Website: lowes
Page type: billing-address
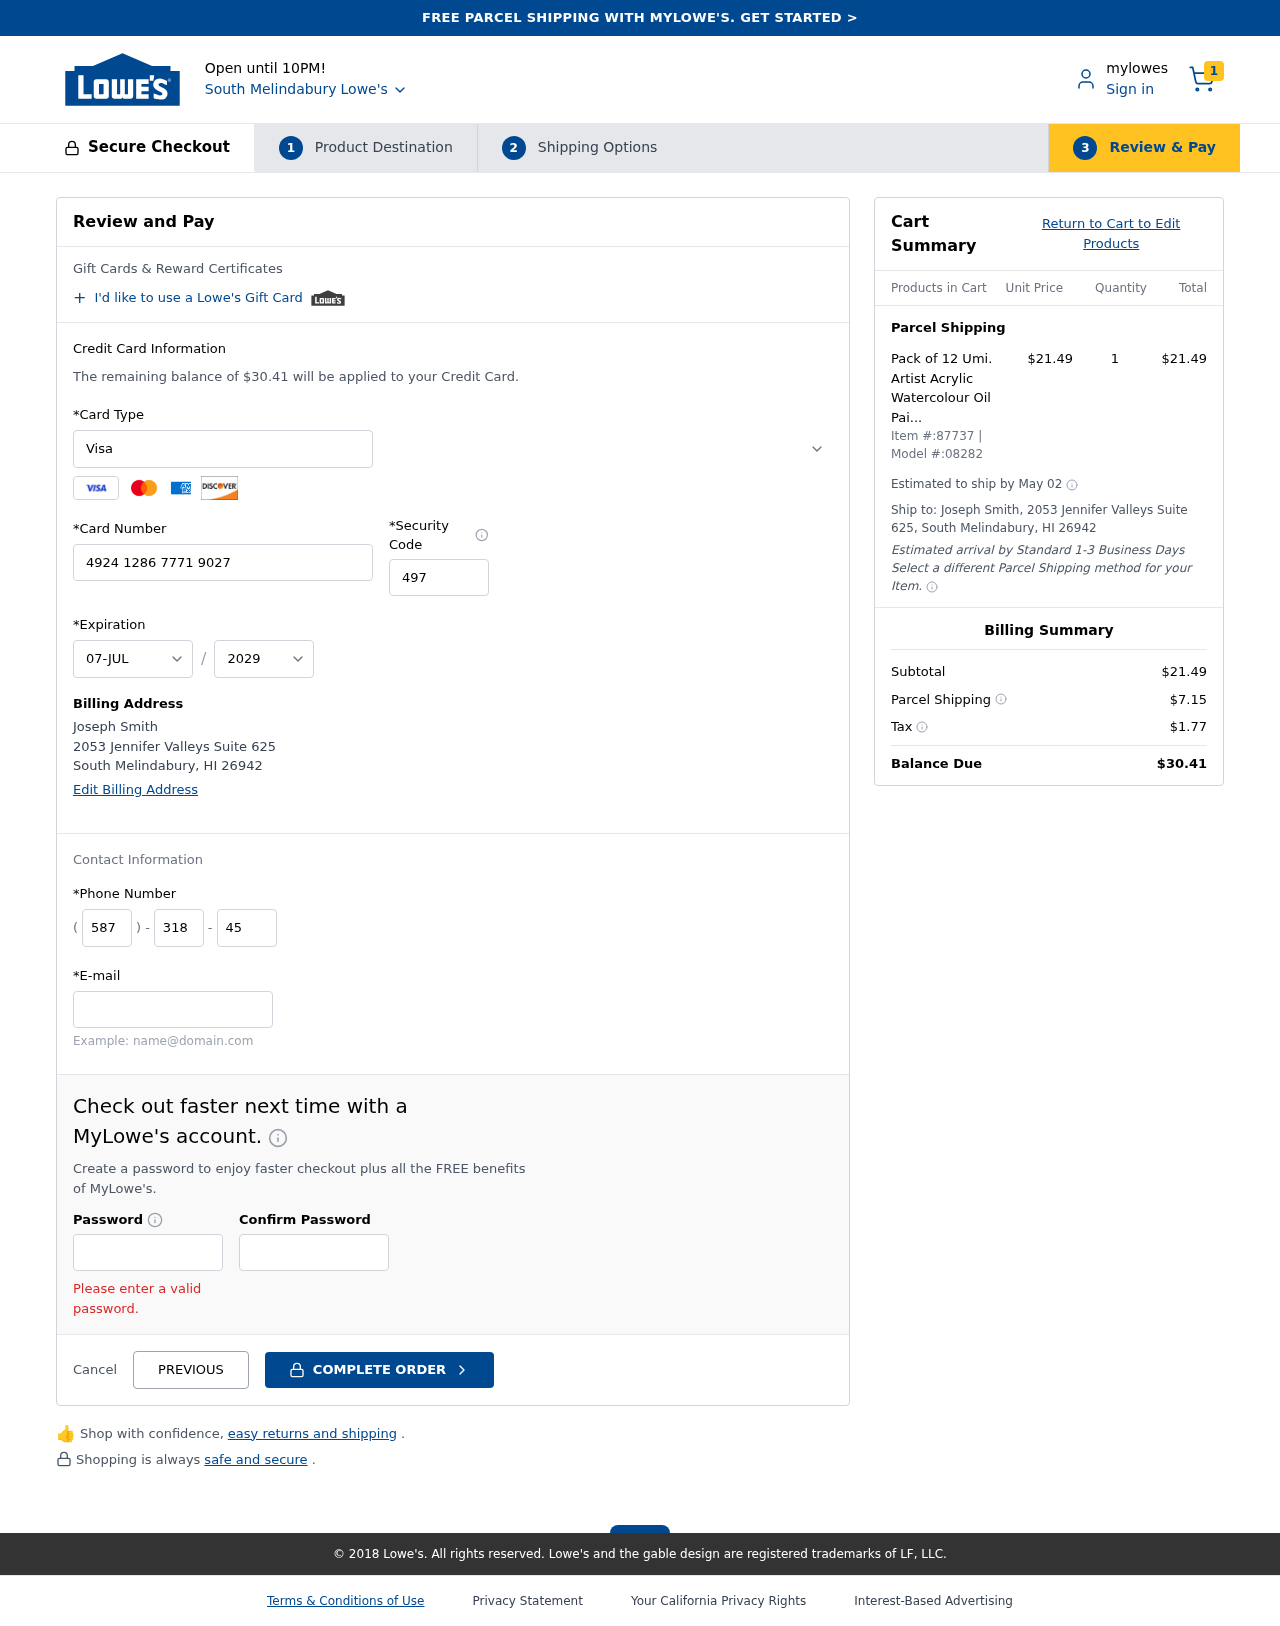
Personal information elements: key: PII_CARD_CVV
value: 497
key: PII_CARD_EXPIRY_MONTH
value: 07
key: PII_CARD_EXPIRY_YEAR
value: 29
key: PII_CARD_NUMBER
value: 4924 1286 7771 9027
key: PII_CARD_TYPE
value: Visa
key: PII_CITY
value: South Melindabury
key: PII_CITY_STATE_ZIP
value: South Melindabury, HI 26942
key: PII_EMAIL
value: jsmith@gmail.com
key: PII_FULLNAME
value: Joseph Smith
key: PII_PHONE_AREA
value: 587
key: PII_PHONE_PREFIX
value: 318
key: PII_PHONE_SUFFIX
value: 4501
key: PII_STREET
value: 2053 Jennifer Valleys Suite 625
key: PII_FULLNAME2
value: Joseph Smith
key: PII_STREET2
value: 2053 Jennifer Valleys Suite 625
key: PII_CITY_STATE_ZIP2
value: South Melindabury, HI 26942
Product elements: key: PRODUCT1_NAME
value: Pack of 12 Umi. Artist Acrylic Watercolour Oil Painting Brush Set with Palette
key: PRODUCT1_PRICE
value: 21.49
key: PRODUCT1_QUANTITY
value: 1
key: PRODUCT_ITEM_NUMBER
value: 87737
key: PRODUCT_MODEL_NUMBER
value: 08282
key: PRODUCT1_LINE_TOTAL
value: $21.49
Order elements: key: ORDER_NUM_ITEMS
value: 1
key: ORDER_TOTAL
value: $30.41
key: ORDER_SHIPPING_DATE
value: May 02
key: ORDER_SUBTOTAL
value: $21.49
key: ORDER_SHIPPING_COST
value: $7.15
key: ORDER_TAX
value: $1.77